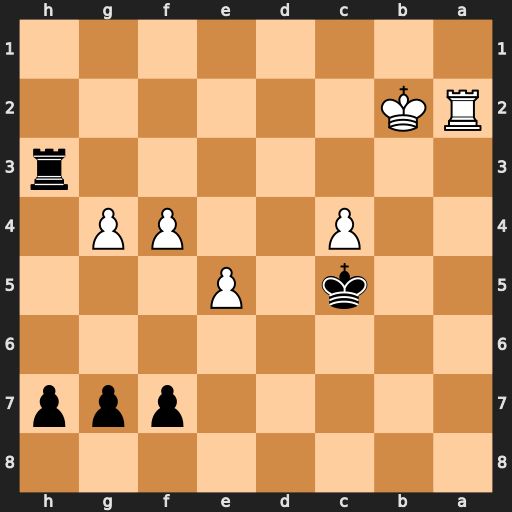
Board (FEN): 8/5ppp/8/2k1P3/2P2PP1/7r/RK6/8
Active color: b
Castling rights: -
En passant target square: -
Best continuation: Rh2+ Ka3 Rxa2+ Kxa2 Kxc4